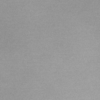
Label: dusty